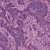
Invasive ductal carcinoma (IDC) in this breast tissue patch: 1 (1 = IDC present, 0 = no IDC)